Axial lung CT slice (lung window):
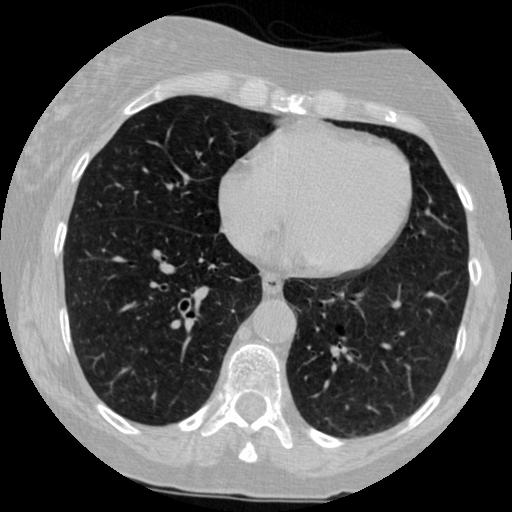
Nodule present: no